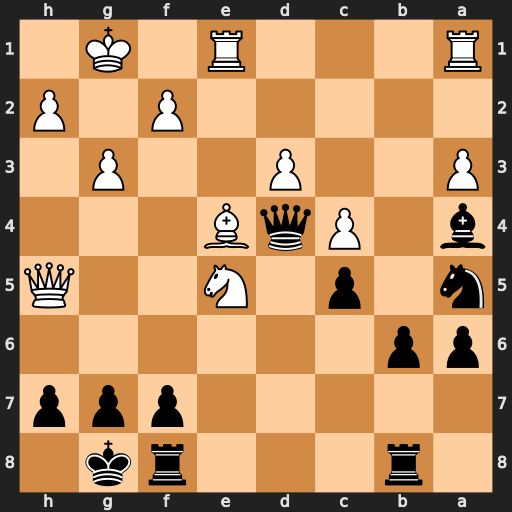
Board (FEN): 1r3rk1/5ppp/pp6/n1p1N2Q/b1PqB3/P2P2P1/5P1P/R3R1K1
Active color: b
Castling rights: -
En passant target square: -
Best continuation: g6 Qh4 Qxe5